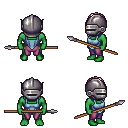
a pixel art fantasy rpg character, male body template, orc, green skin, blue vest, magenta pants, white blonde parted hairstyle, metal helm, spear, four views (front, back, left, right), 2x2 character sprite sheet, small pixel art, hard edges, no anti-aliasing